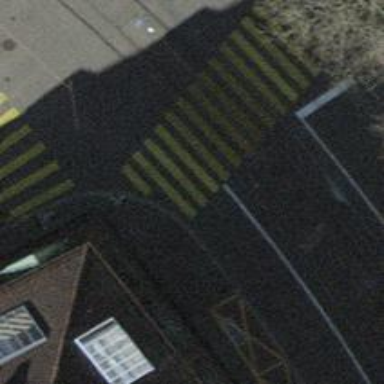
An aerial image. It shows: Kerb barrier.